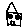
Label: house